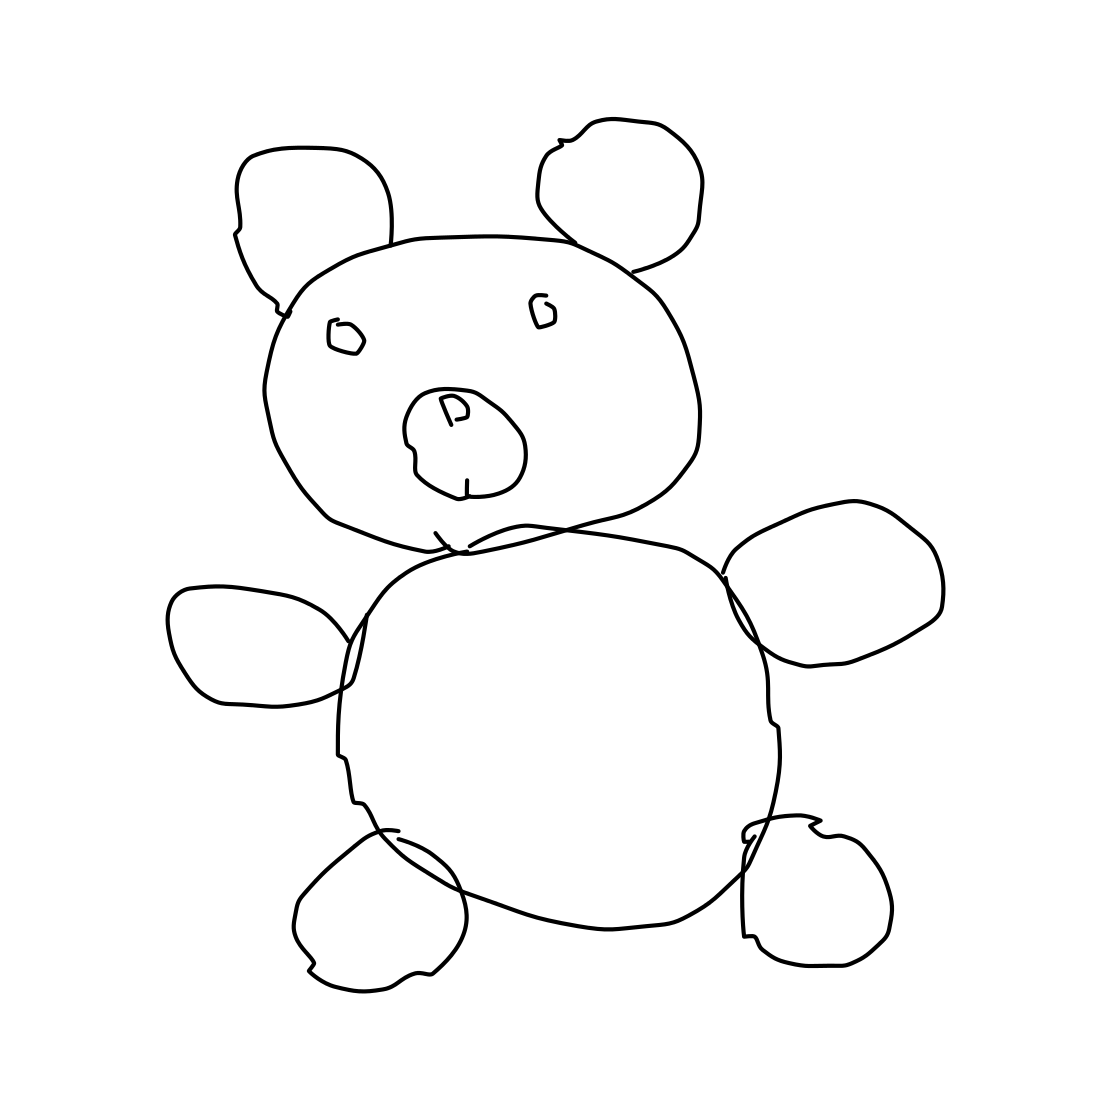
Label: teddy-bear